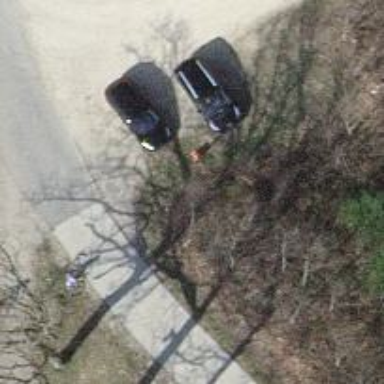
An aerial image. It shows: Pole with roof-covered pipeline marker.